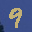
Label: 9